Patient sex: M
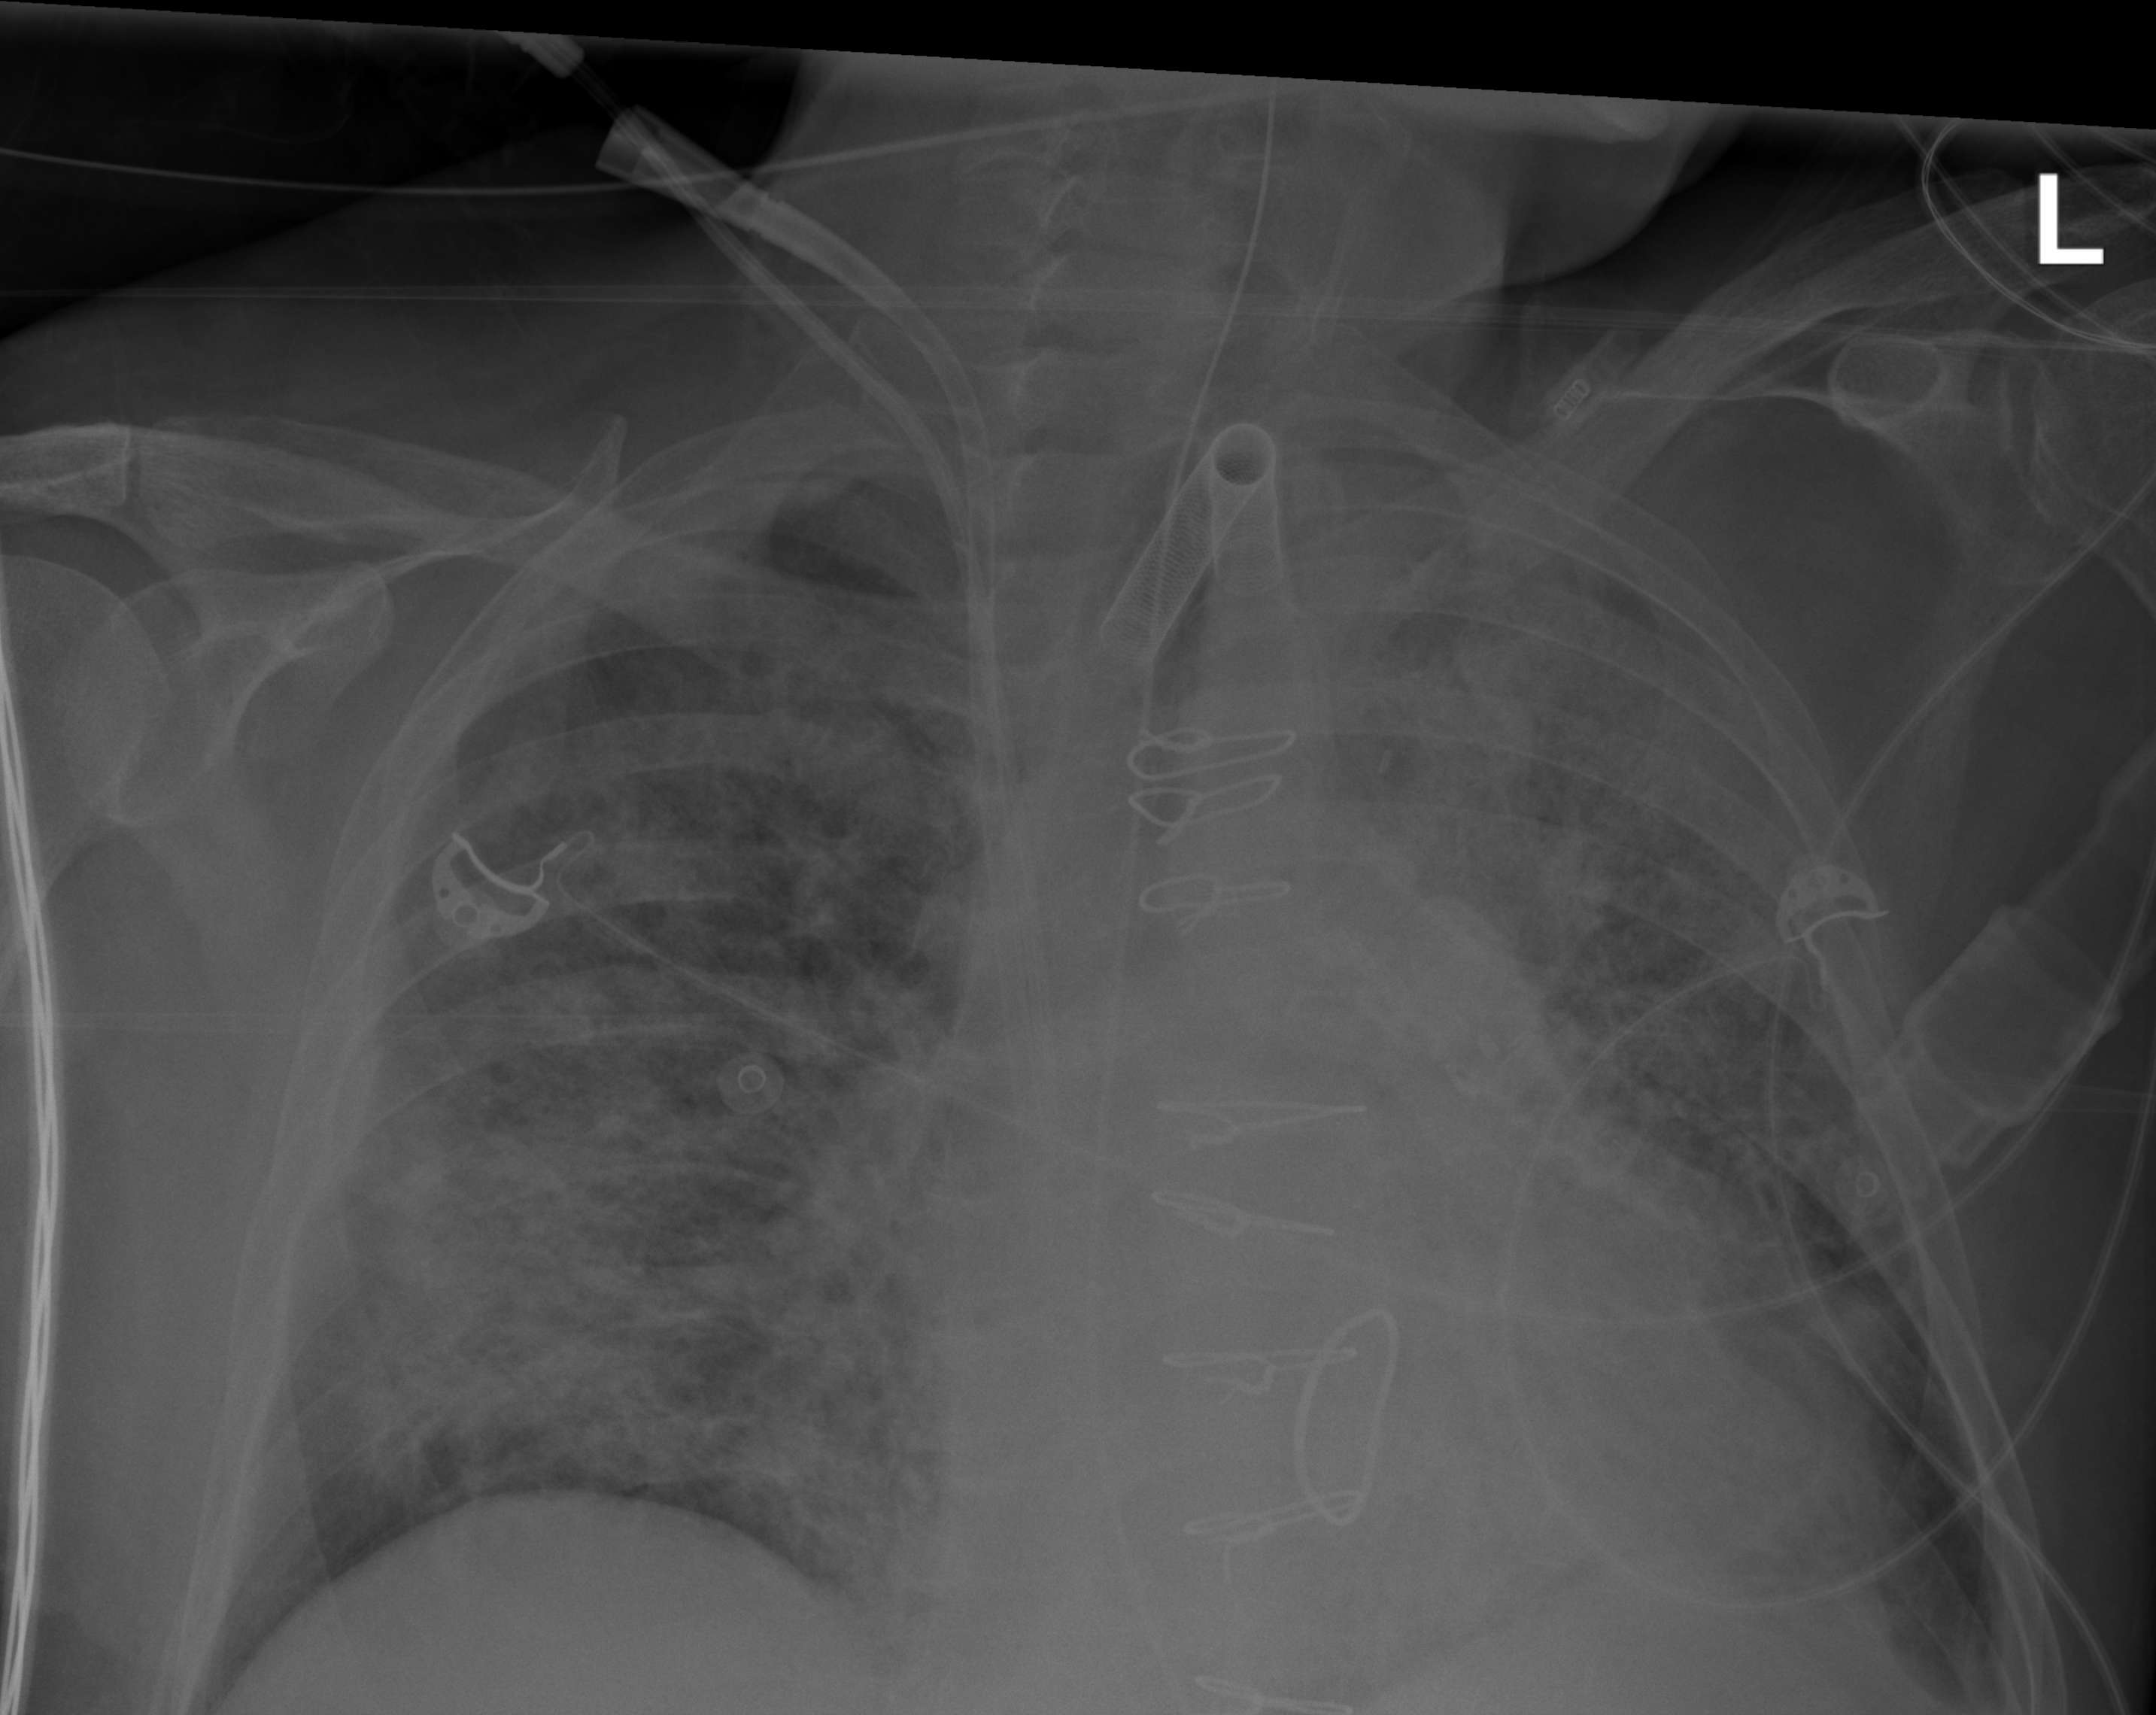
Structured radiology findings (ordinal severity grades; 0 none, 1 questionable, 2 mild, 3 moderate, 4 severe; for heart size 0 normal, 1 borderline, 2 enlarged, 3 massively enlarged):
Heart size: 2
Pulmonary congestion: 3
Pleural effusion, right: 0
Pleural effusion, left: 0
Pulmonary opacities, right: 4
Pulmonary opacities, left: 4
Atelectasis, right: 3
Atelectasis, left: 3